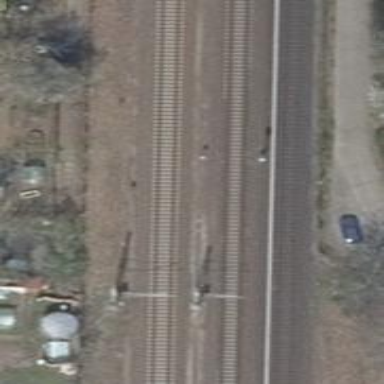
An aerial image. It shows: Railway signal.